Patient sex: F
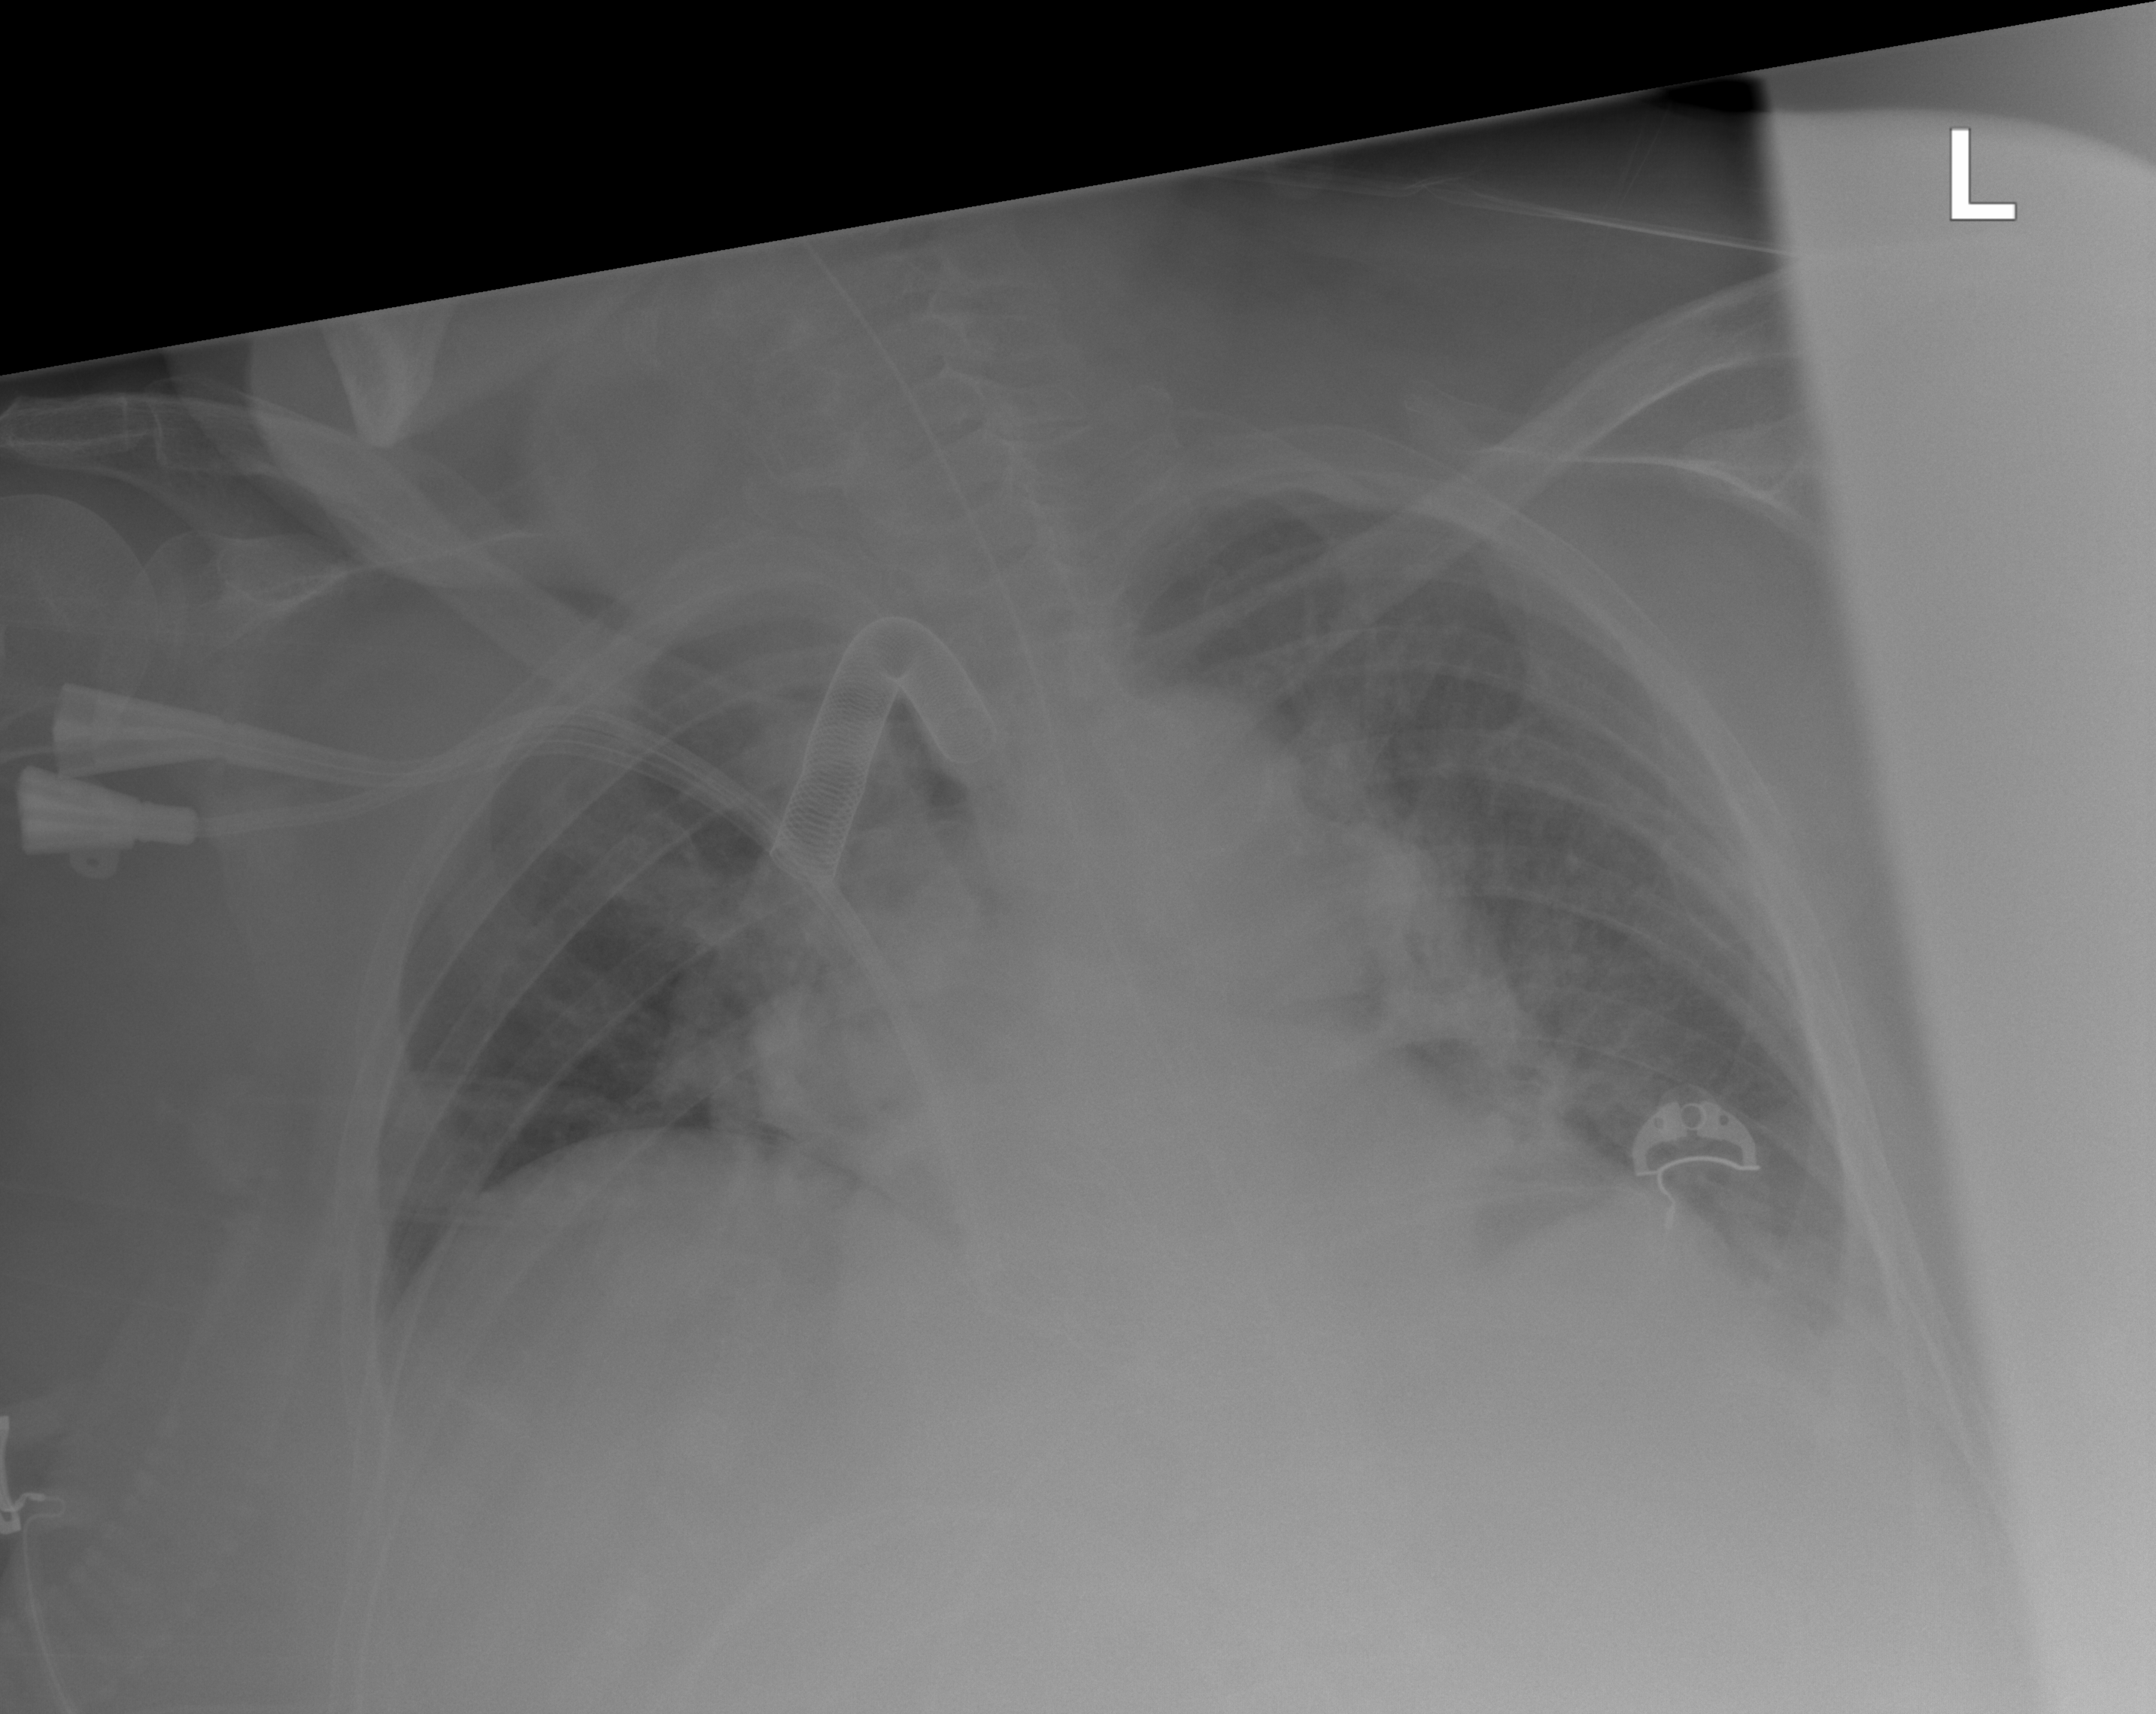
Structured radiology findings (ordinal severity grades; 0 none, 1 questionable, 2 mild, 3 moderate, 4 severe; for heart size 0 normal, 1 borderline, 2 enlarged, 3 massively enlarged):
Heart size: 2
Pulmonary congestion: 0
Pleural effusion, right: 0
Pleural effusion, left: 2
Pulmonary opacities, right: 0
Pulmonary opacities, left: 2
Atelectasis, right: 0
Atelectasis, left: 2